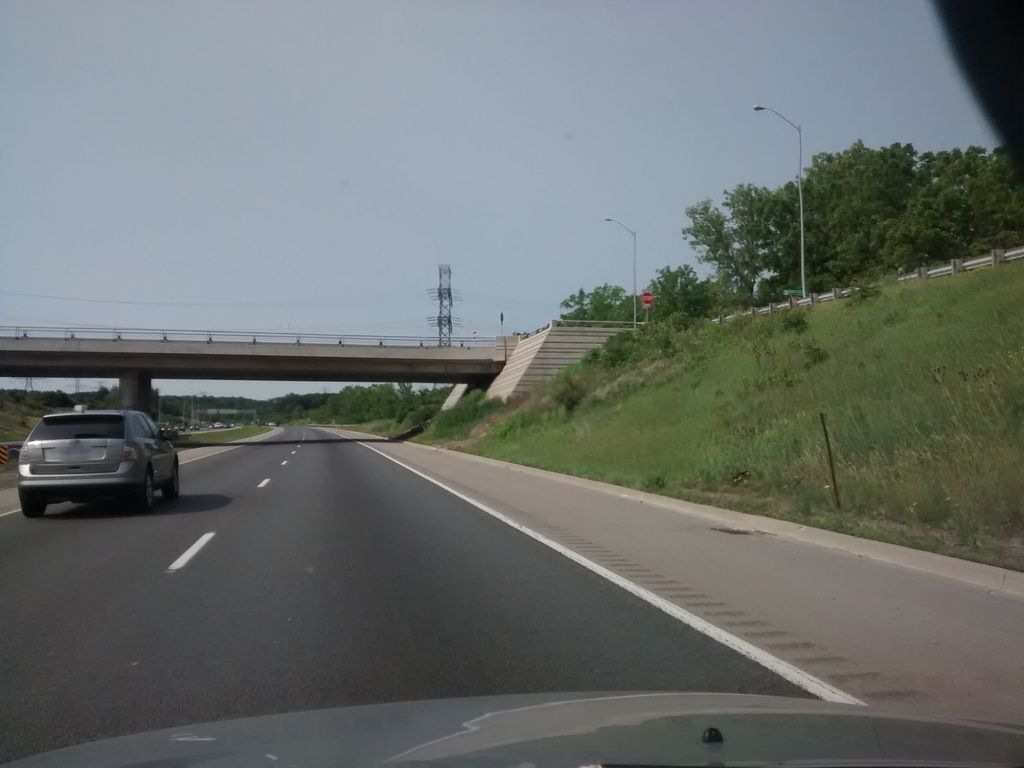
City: hamilton